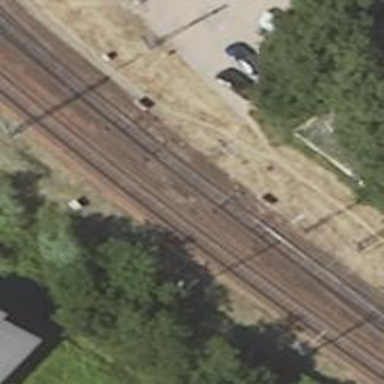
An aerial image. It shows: Railway signal.